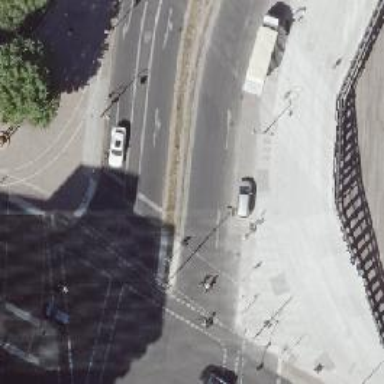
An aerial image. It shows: Road crossing with traffic signals.